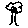
Label: tree